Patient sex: M
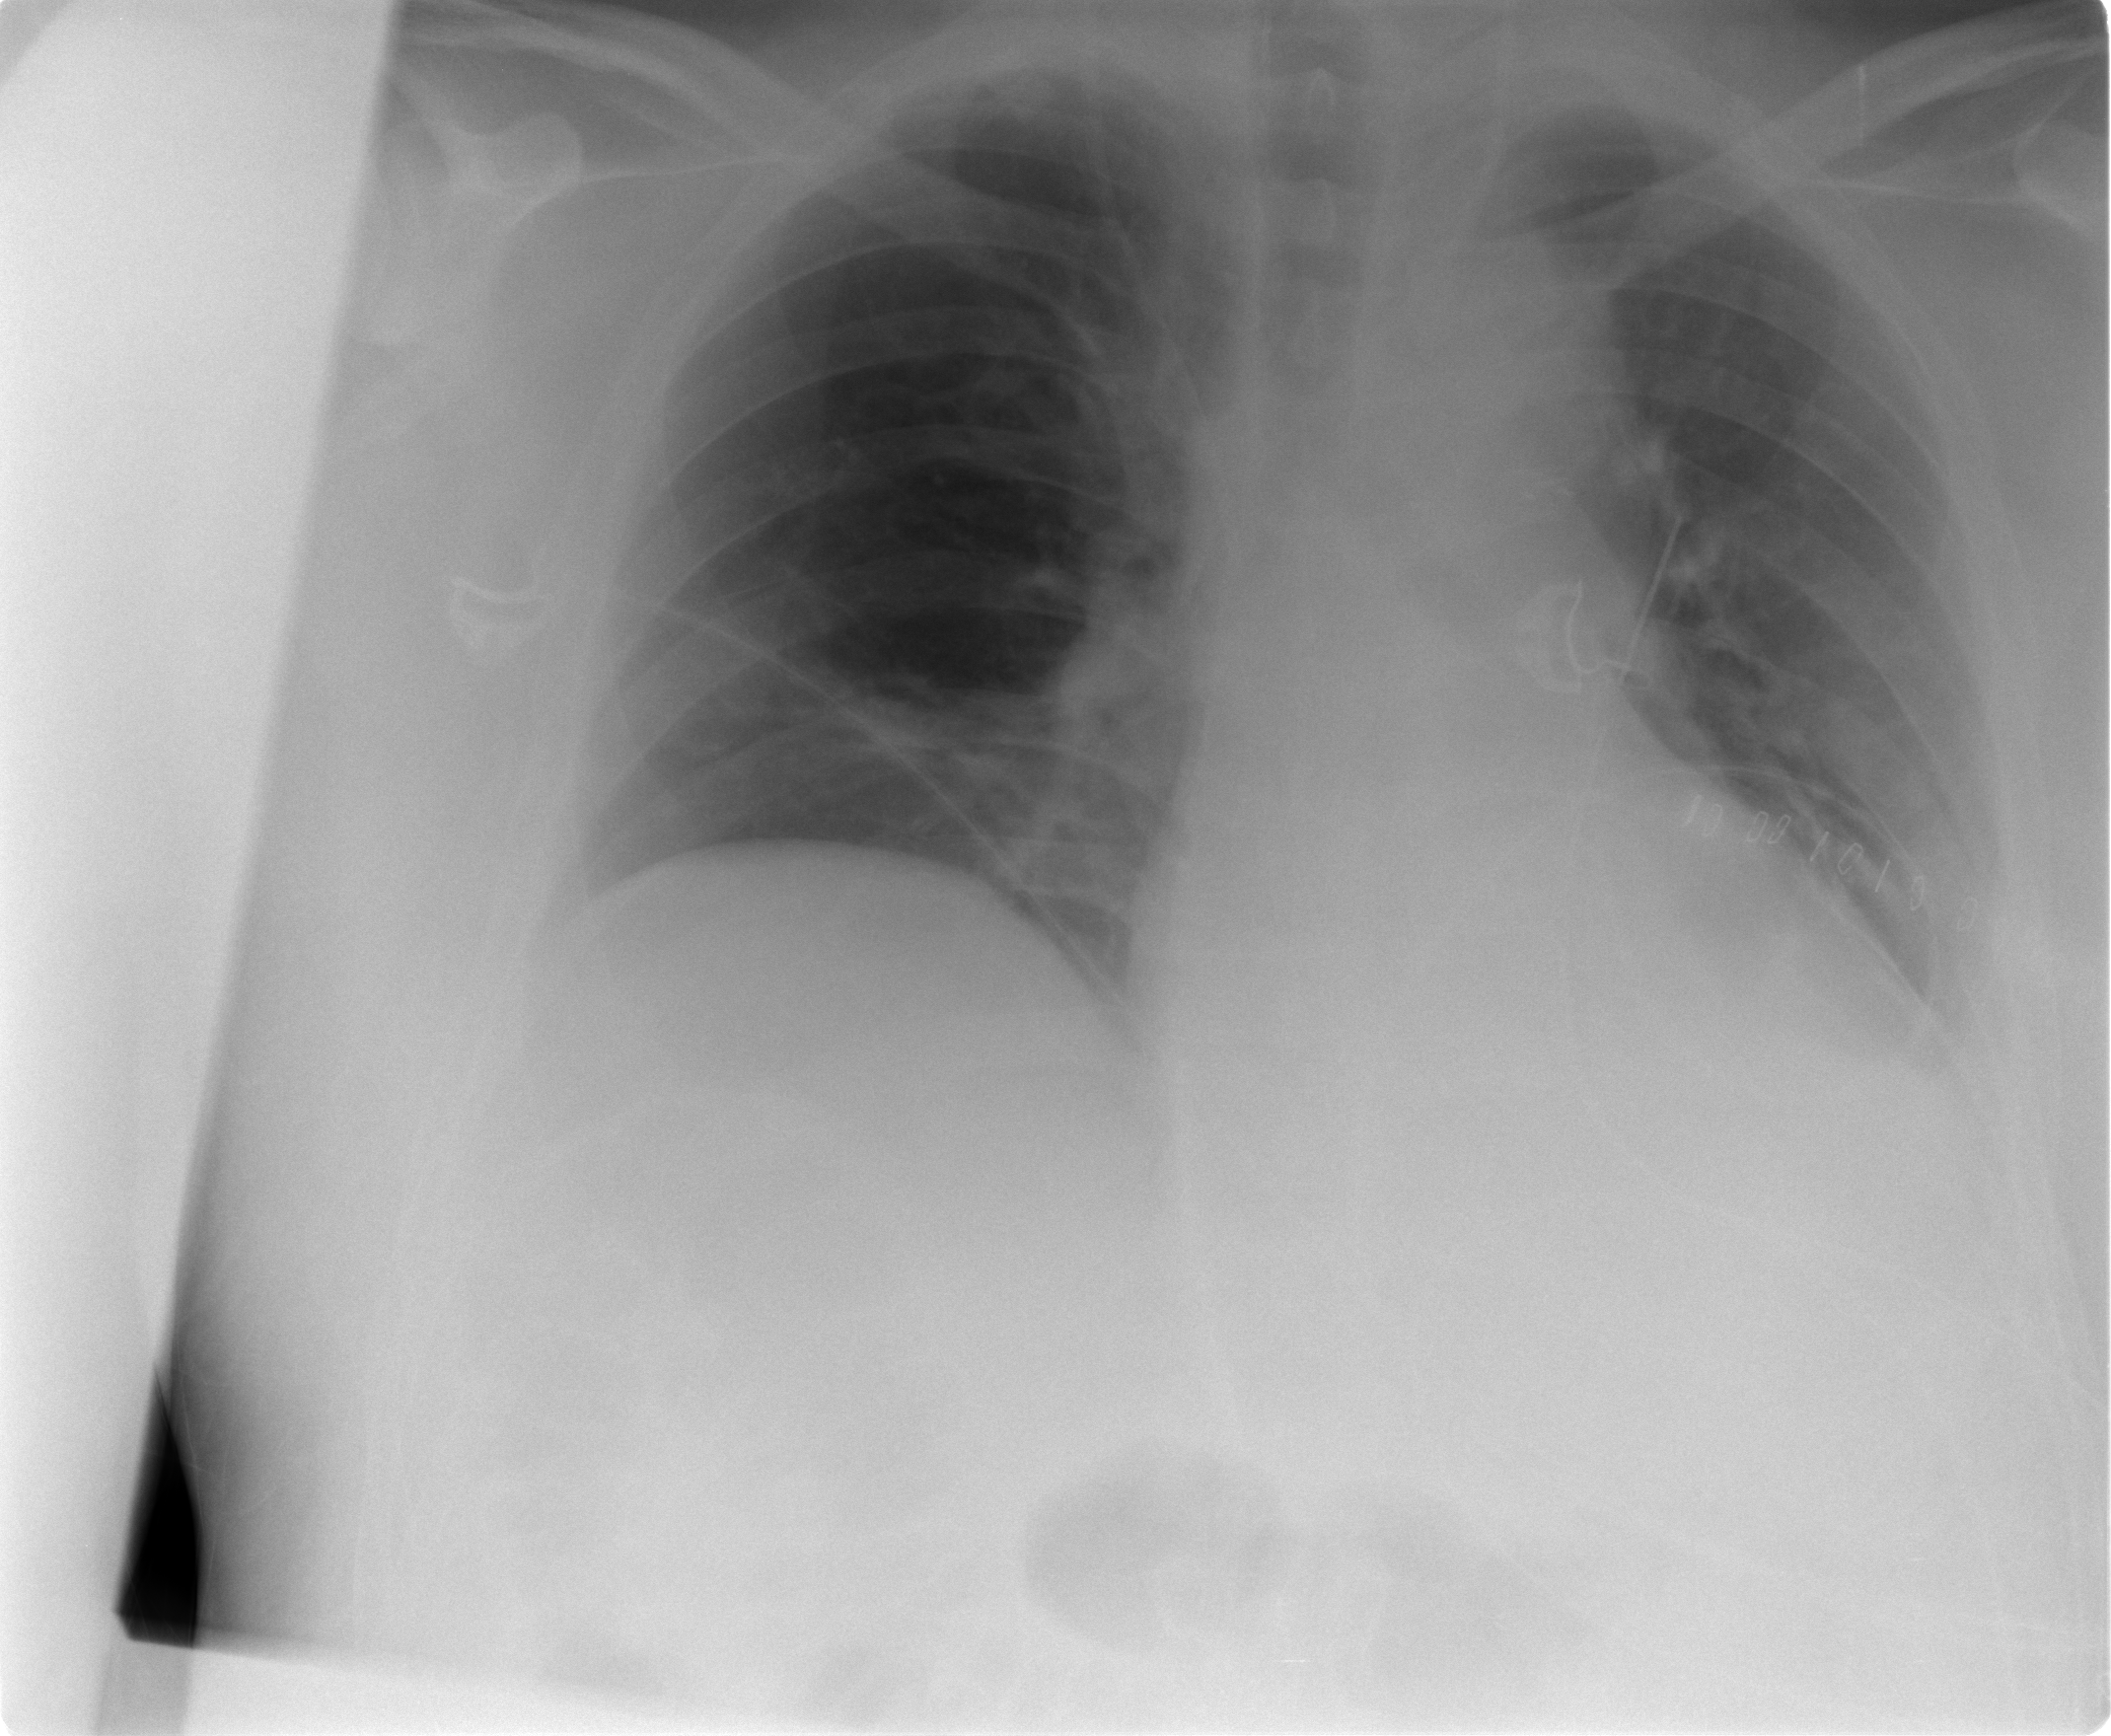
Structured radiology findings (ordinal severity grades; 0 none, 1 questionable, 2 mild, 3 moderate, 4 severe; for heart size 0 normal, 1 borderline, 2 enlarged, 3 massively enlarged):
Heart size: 0
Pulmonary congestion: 0
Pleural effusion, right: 0
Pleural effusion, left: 1
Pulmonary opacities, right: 0
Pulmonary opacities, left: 0
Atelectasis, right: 0
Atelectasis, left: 0